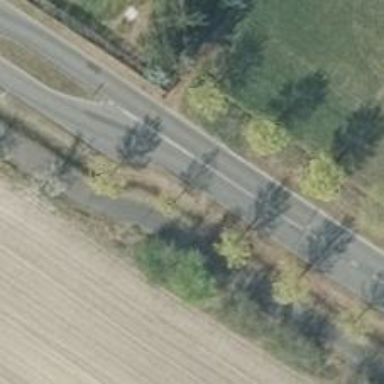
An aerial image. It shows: Row of trees in natural setting.